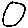
Label: circle